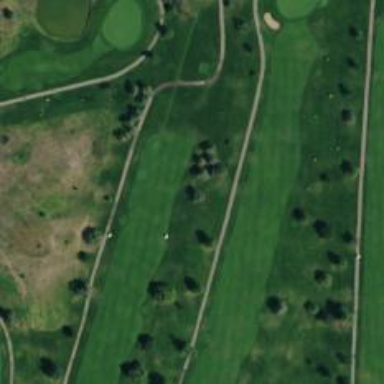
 part of golf course fairway. It is used for the sport of golf."